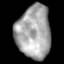
Tissue: lung
Cell type: Epithelial cells
Senescence score: 0.2339
Nuclear area (px): 1797
Mean DAPI intensity: 164.404